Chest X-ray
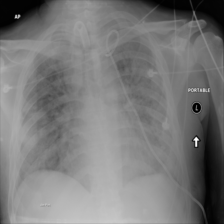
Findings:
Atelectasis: negative
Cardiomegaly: negative
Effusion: negative
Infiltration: positive
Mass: negative
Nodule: negative
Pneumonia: negative
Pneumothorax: negative
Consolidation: negative
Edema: negative
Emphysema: negative
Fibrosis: negative
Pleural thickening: negative
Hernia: negative